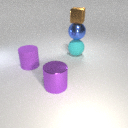
small brown metal cube above large cyan rubber sphere